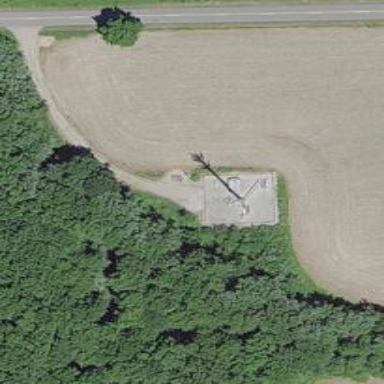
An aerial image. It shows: Mast tower used for communication.